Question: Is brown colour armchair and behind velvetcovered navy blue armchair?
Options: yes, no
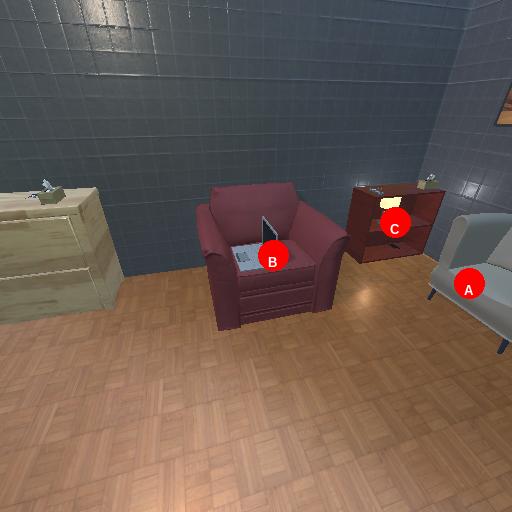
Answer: yes